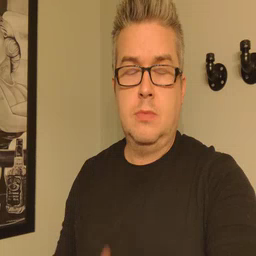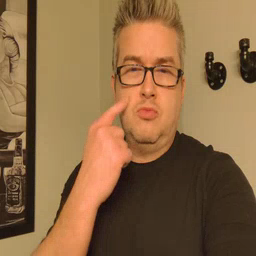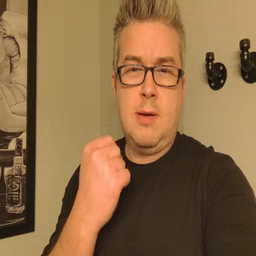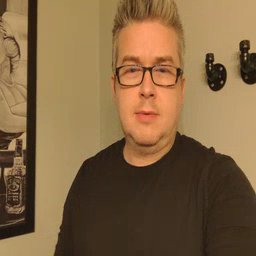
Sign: cry